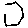
Label: hexagon